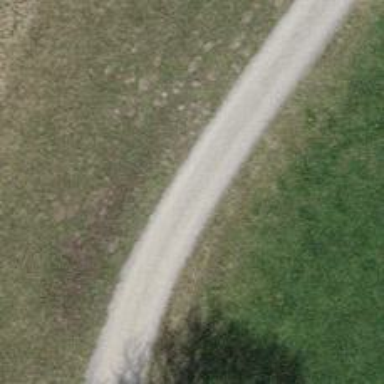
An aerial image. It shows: Compacted track with grade2 surface.